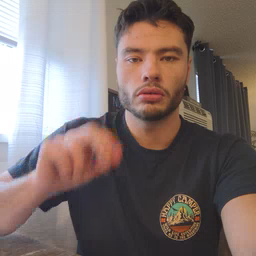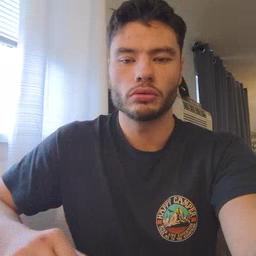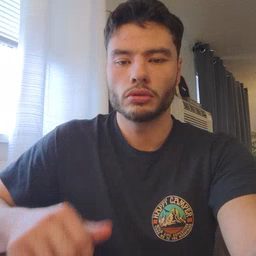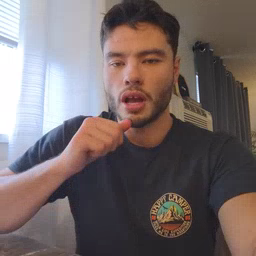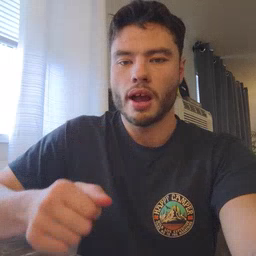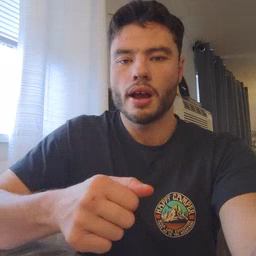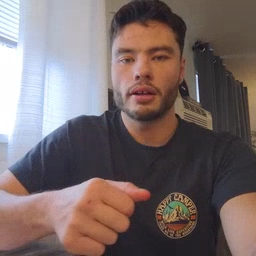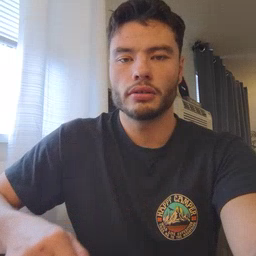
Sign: hide